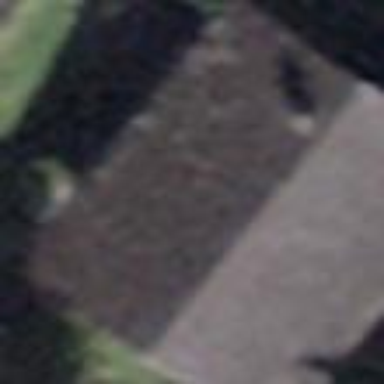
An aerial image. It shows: Cabin.